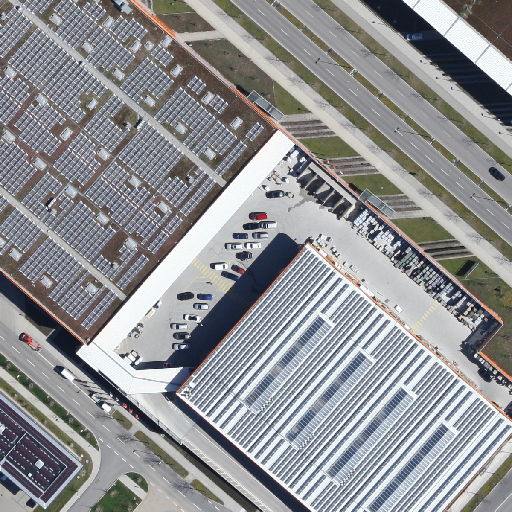
Referring expression: road marking